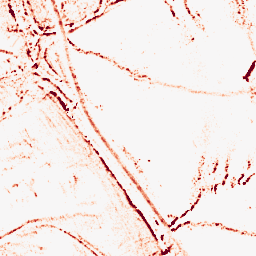
Category: morphological
Decomposition family: morphological_rect
Decomposition parameters: operation: opening
width: 5
height: 5
Upsampling method: bilinear
Upsampling parameters: scale: 2
Upsampling scale: 2